Question: I am trying to make a layout that has got an image (green circle in the picture) that goes beyond the relative layout. Here is a picture:

Any idea how to achieve such a thing in android?
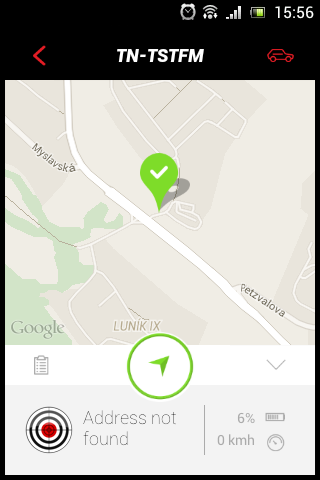
Answer: open corresponding Xml file and add this Imageview after Relative Layout ..Like this..
'''
<RootLayout>
<RelativeLayout >
</RelativeLayout>
<ImgView/>
</RootLayout>
'''
u can test the behavior on Xml Graphical Layout itself.
issue here is that as soon as we add any view in xml , this is added in view container and container is Stack and hence the behavior!